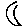
Label: moon